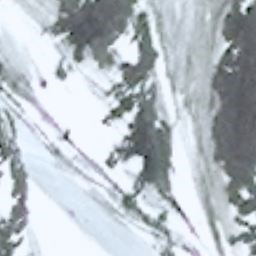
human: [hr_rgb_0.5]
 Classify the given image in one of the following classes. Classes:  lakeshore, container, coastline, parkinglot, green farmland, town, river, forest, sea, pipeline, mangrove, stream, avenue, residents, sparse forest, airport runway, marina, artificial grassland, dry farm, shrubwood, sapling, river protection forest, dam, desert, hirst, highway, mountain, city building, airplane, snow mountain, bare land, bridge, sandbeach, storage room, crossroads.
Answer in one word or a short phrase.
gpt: snow mountain